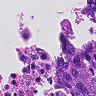
Metastatic tissue present: yes